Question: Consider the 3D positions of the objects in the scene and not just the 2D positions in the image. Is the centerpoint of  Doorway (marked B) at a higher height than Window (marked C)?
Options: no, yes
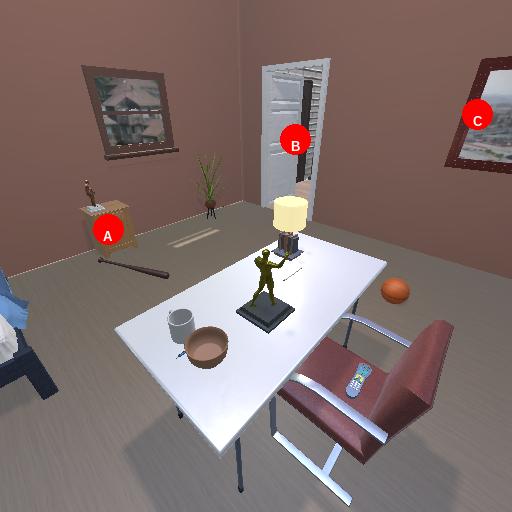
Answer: no